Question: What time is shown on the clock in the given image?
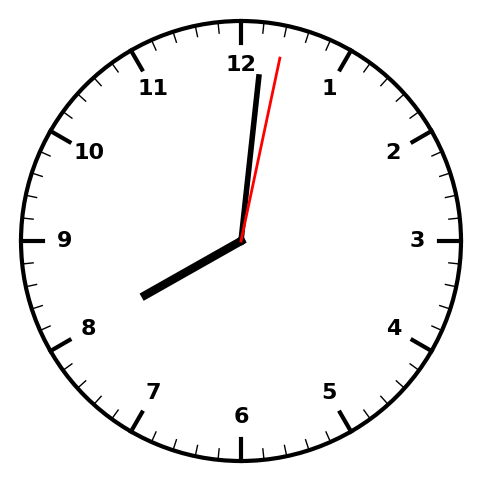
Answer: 08:01:02